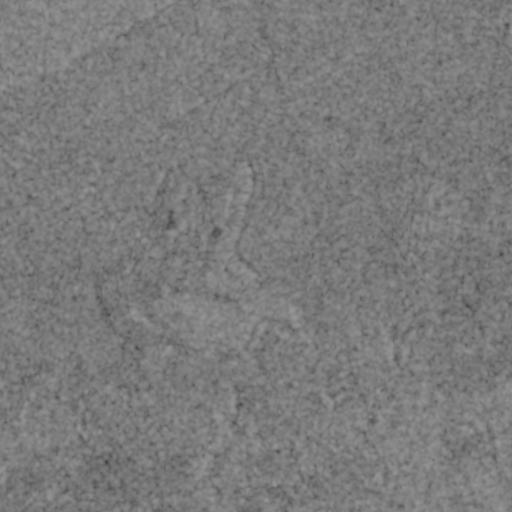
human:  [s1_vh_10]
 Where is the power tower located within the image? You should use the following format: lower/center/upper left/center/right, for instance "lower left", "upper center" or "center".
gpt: The power tower is located in the lower right of the image.
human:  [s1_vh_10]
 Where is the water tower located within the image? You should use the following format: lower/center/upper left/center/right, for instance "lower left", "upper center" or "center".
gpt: The water tower is located in the lower right of the image.
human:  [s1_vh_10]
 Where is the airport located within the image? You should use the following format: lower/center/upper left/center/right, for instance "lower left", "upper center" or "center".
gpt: There is no airport in the image.

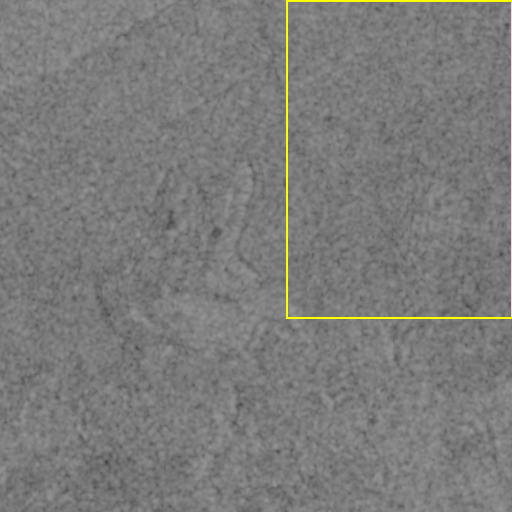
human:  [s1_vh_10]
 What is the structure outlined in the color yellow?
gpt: The structure outlined in yellow is a crop field.
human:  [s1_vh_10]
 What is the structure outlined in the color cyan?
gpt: There is no cyan outline.